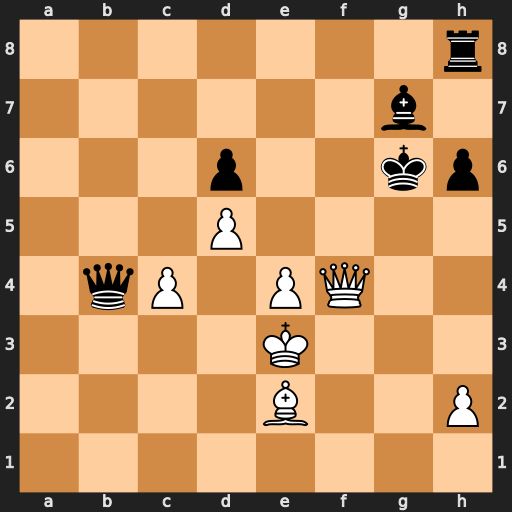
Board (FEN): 7r/6b1/3p2kp/3P4/1qP1PQ2/4K3/4B2P/8
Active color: w
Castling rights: -
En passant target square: -
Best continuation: Qf5#